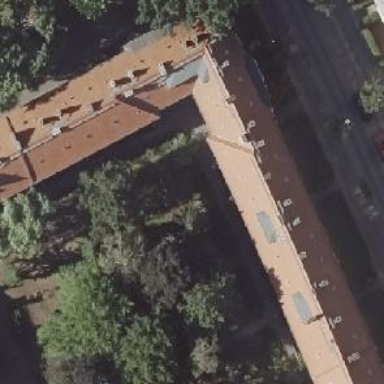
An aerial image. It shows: Apartment building with hipped roof.